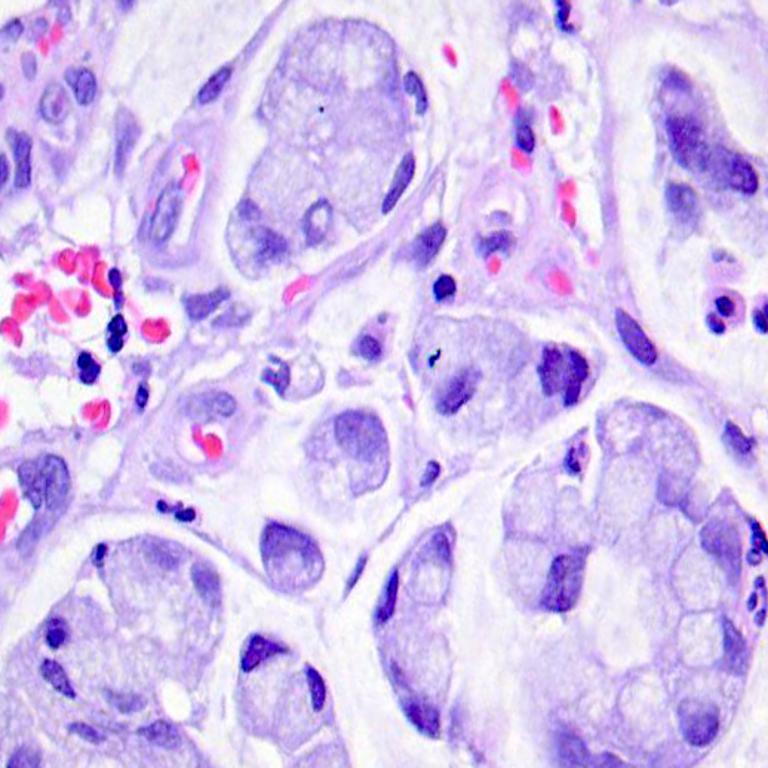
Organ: colon
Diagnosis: adenocarcinomas